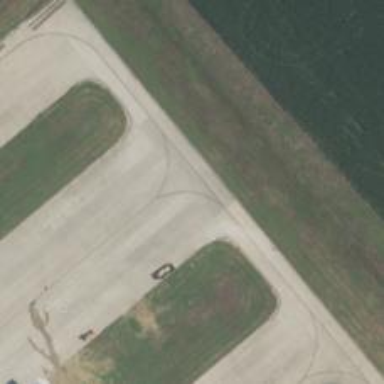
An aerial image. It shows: Image of taxiway at airport.